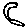
Label: moon